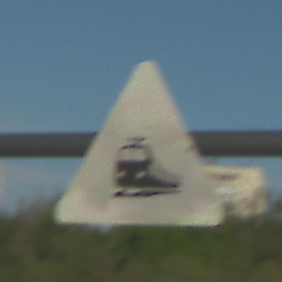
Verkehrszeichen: Bahnuebergang
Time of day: MorningAfternoon
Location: Outdoor (Suburban)
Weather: PartlyCloudy
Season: NotSpecified
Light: Natural